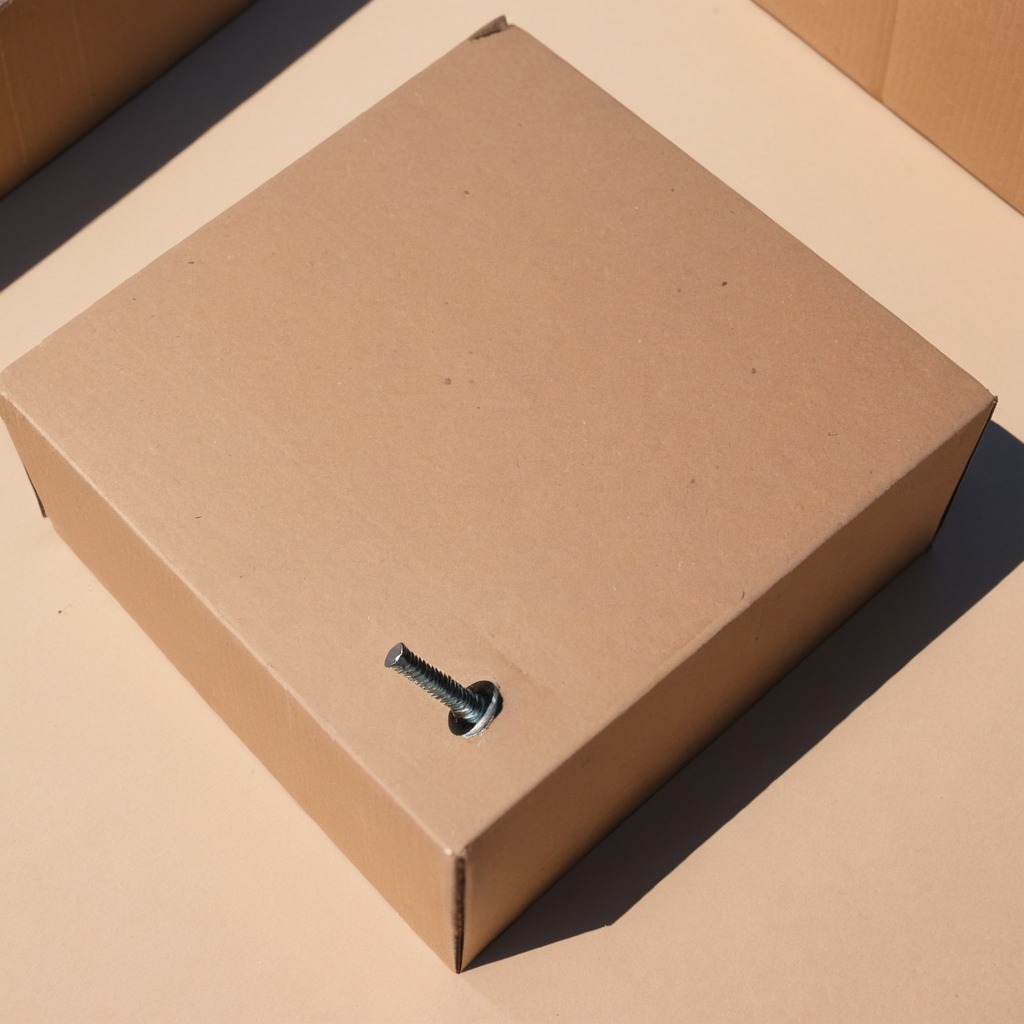
A metal screw is lying on the cardboard box surface.